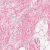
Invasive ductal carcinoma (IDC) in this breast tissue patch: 0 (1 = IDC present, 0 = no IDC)